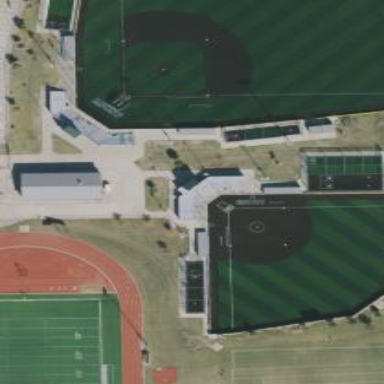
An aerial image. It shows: Softball pitch for leisure and sport activities.